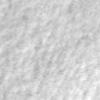
Label: no_change